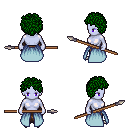
a pixel art fantasy rpg character, female body template, dark elf, purple skin, overskirt, robe skirt, green curly afro hairstyle, metal boots, spear, four views (front, back, left, right), 2x2 character sprite sheet, small pixel art, hard edges, no anti-aliasing